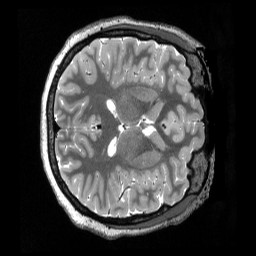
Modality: T2w
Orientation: axial
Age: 22
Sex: female
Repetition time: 3.2 s
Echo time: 0.563 s